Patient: sex M, age 52
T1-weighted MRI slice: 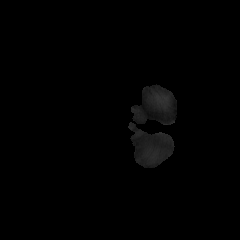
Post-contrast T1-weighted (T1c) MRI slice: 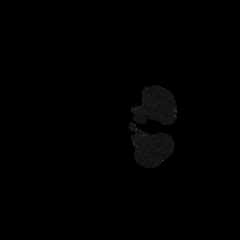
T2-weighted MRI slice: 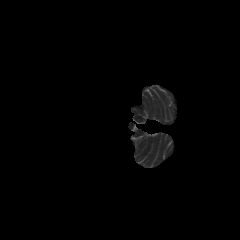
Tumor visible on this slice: no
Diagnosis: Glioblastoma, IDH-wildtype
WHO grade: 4